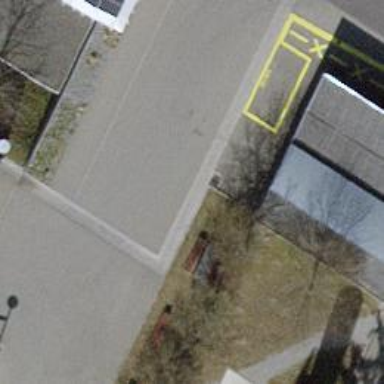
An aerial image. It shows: Picnic table located in leisure land area.